Aerial crown-view tile of a tropical tree (Barro Colorado Island, Panama), acquired 20250124:
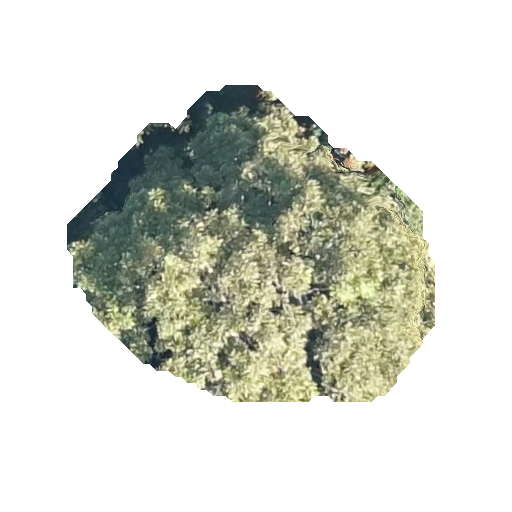
Species: Dipteryx oleifera
GBIF accepted scientific name: Dipteryx oleifera
Crown area: 124.571 m²